Field crop: maize
Growth stage: 2
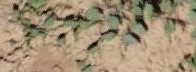
Species: convolvulus